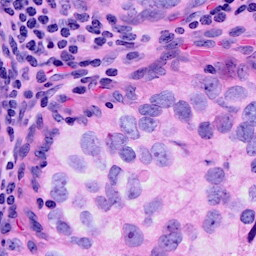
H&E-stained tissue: Breast